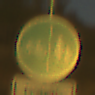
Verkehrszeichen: GetrennterRadUndGehwegRadwegLinks
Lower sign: BesondereFahrzeugeUndTransportgueter7
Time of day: SunriseSunset
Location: Outdoor (RoadRail)
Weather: PartlyCloudy
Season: NotSpecified
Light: Natural